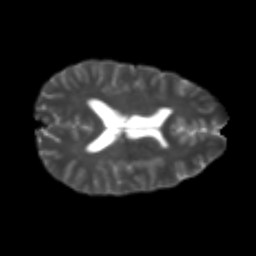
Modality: T2w
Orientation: axial
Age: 22
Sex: male
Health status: healthy
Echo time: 0.074 s